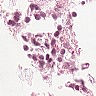
Metastatic tissue present: no